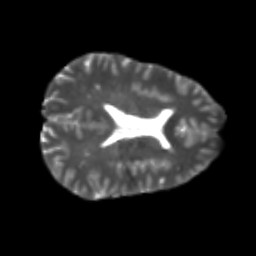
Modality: T2w
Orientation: axial
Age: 25
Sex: male
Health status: healthy
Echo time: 0.074 s